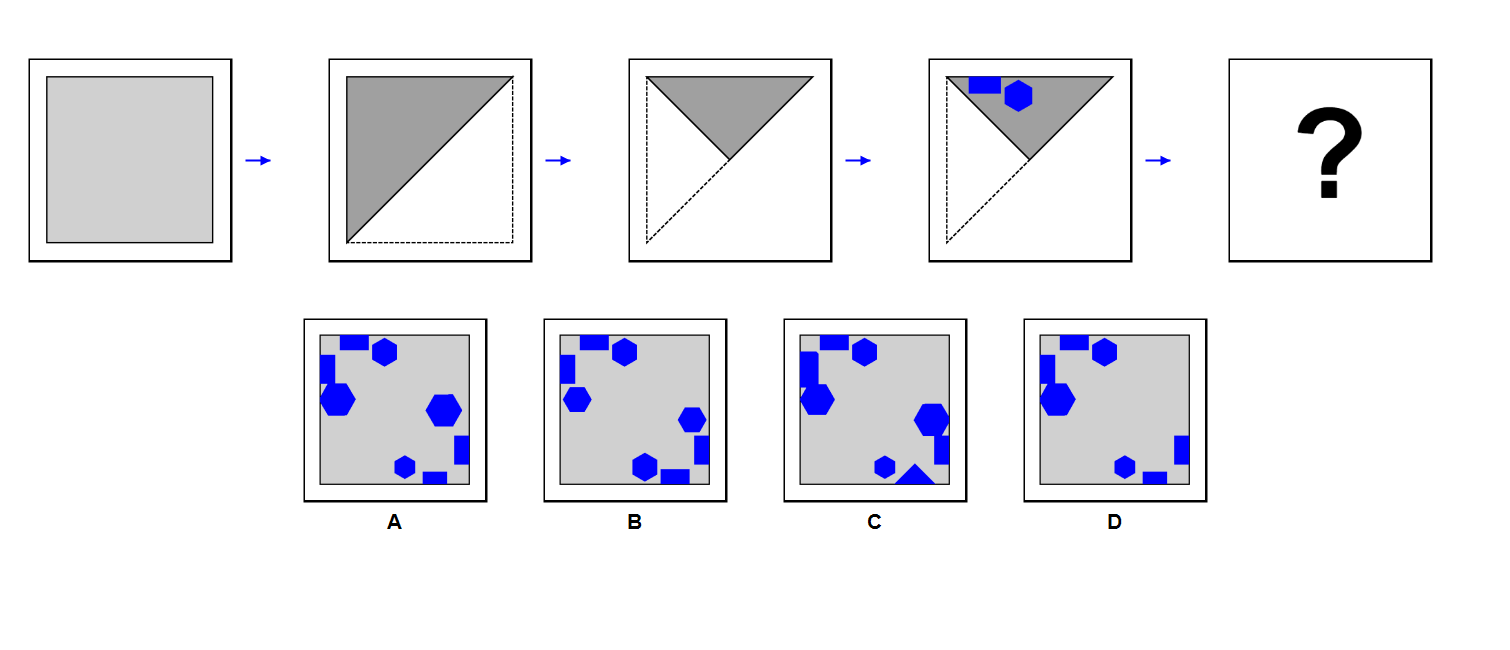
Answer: B